Question: <URL>I am new to puppeteer and I am trying to scrape data from a table on this page:
<URL>.
Here is a screenshot of the table in the DOM:

The code I am using is as follows:
'''
const puppeteer = require('puppeteer');
async function getChampTable(year) {
try {
const browser = await puppeteer.launch();
const page = await browser.newPage();
const url = 'https://www.ewrc-results.com/season/${year}/1-wrc/';
await page.goto(url, {waitUntil: 'domcontentloaded'});
const driverTable = await page.evaluate(() => {
const grabFromRow = (row, classname) => row
.querySelector('td.${classname}')
.innerText
.trim()
const DRIVER_ROW_SELECTOR = 'tr.table_sude'
const data = []
const driverRows = document.querySelectorAll(DRIVER_ROW_SELECTOR)
for (const tr of driverRows) {
data.push({
position: grabFromRow(tr, 'points-pos'),
name: grabFromRow(tr, 'a'),
pointsTotal: grabFromRow(tr, 'points-total')
})
}
return data
})
console.log(JSON.stringify(driverTable, null, 2))
} catch (error) {
console.log(error)
}
}
getChampTable(1995);
'''
This is the error I receive:
'''
Error: Evaluation failed: TypeError: Cannot read property 'innerText' of null
at grabFromRow (__puppeteer_evaluation_script__:4:5)
at __puppeteer_evaluation_script__:16:12
at ExecutionContext._evaluateInternal (/Users/jamescowell/Desktop/Projects/Bobble/scraper/node_modules/puppeteer/lib/ExecutionContext.js:102:19)
at processTicksAndRejections (internal/process/task_queues.js:97:5)
at async ExecutionContext.evaluate (/Users/jamescowell/Desktop/Projects/Bobble/scraper/node_modules/puppeteer/lib/ExecutionContext.js:33:16)
at async getChampTable (/Users/jamescowell/Desktop/Projects/Bobble/scraper/index.js:14:23)
-- ASYNC --
at ExecutionContext.<anonymous> (/Users/jamescowell/Desktop/Projects/Bobble/scraper/node_modules/puppeteer/lib/helper.js:94:19)
at DOMWorld.evaluate (/Users/jamescowell/Desktop/Projects/Bobble/scraper/node_modules/puppeteer/lib/DOMWorld.js:89:24)
at processTicksAndRejections (internal/process/task_queues.js:97:5)
-- ASYNC --
at Frame.<anonymous> (/Users/jamescowell/Desktop/Projects/Bobble/scraper/node_modules/puppeteer/lib/helper.js:94:19)
at Page.evaluate (/Users/jamescowell/Desktop/Projects/Bobble/scraper/node_modules/puppeteer/lib/Page.js:591:14)
at Page.<anonymous> (/Users/jamescowell/Desktop/Projects/Bobble/scraper/node_modules/puppeteer/lib/helper.js:95:27)
at getChampTable (/Users/jamescowell/Desktop/Projects/Bobble/scraper/index.js:14:34)
at processTicksAndRejections (internal/process/task_queues.js:97:5)
'''
Any help would be greatly appreciated!
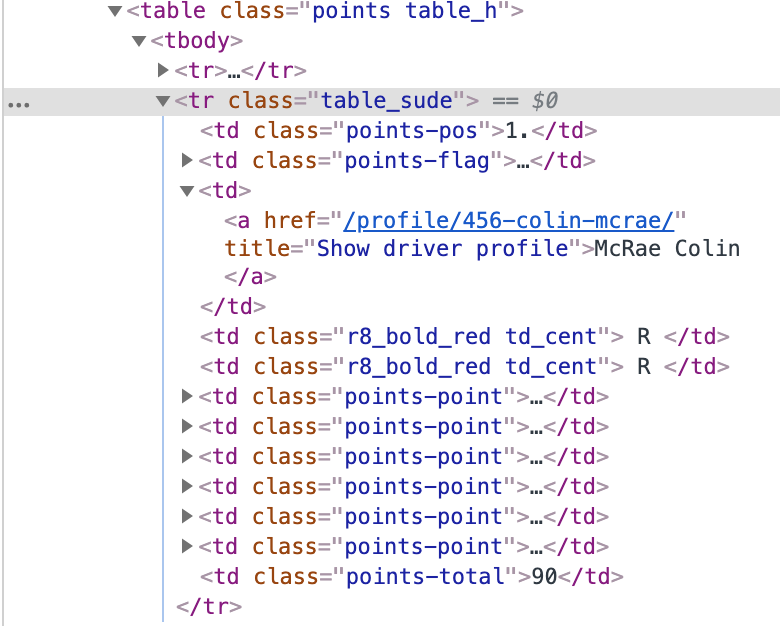
Answer: There are 'tr.table_sude' in some tables on the page, but not all of them have needed sub-selectors. You need to make the selector more specific. (Also some corrections are also needed to extract the player names).
'''
'use strict';
const puppeteer = require('puppeteer');
async function getChampTable(year) {
try {
const browser = await puppeteer.launch();
const page = await browser.newPage();
const url = 'https://www.ewrc-results.com/season/${year}/1-wrc/';
await page.goto(url, {waitUntil: 'domcontentloaded'});
const driverTable = await page.evaluate(() => {
const grabFromRow = (row, classname) => row
.querySelector(classname)
.innerText
.trim()
const DRIVER_ROW_SELECTOR = 'div#points + table tr.table_sude'
const data = []
const driverRows = document.querySelectorAll(DRIVER_ROW_SELECTOR)
for (const tr of driverRows) {
data.push({
position: grabFromRow(tr, 'td.points-pos'),
name: grabFromRow(tr, 'a'),
pointsTotal: grabFromRow(tr, 'td.points-total')
})
console.log(data);
}
return data
})
console.log(JSON.stringify(driverTable, null, 2))
} catch (error) {
console.log(error)
}
}
getChampTable(1995);
'''